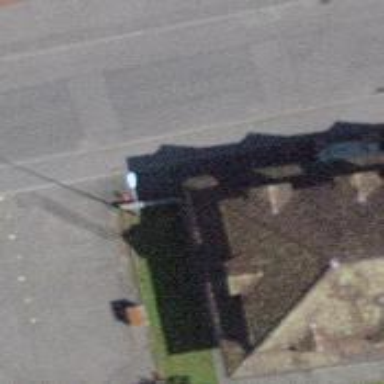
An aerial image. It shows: Support pole.